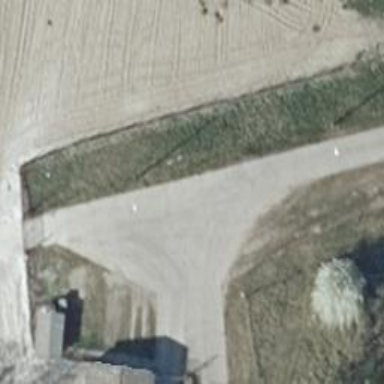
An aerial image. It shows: Well-maintained track road of grade 1.